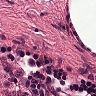
Metastatic tissue present: no